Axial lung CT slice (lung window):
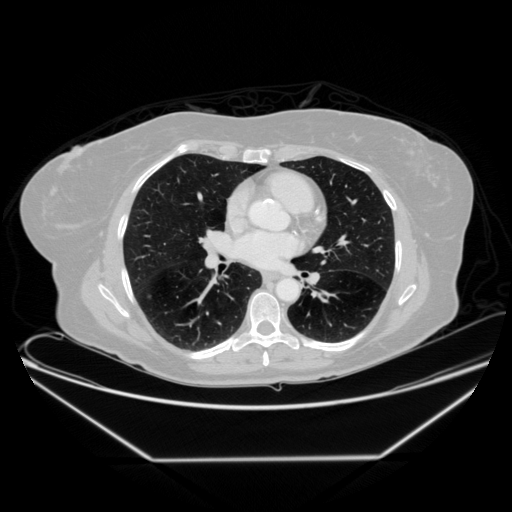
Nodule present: yes
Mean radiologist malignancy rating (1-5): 2.333